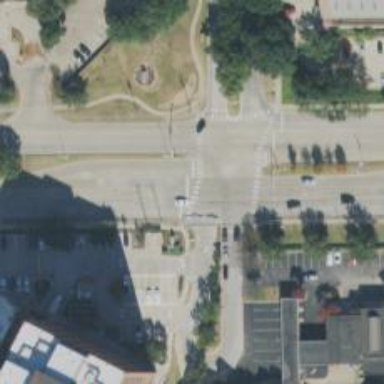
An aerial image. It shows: Secondary road with separate sidewalk.